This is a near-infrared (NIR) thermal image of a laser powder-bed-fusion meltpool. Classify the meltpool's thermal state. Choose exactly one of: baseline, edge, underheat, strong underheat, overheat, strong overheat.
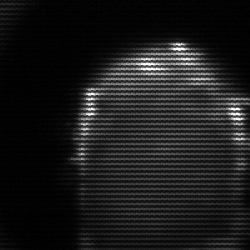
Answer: baseline